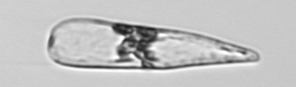
Label: Licmophora